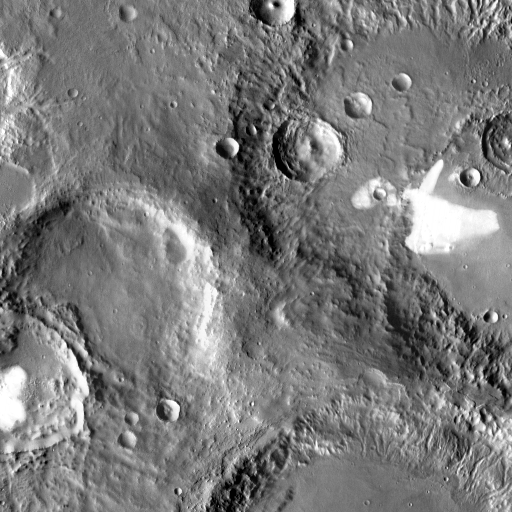
Crater classes present: Background, Other, Layered, Buried